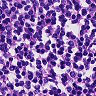
Metastatic tissue present: no